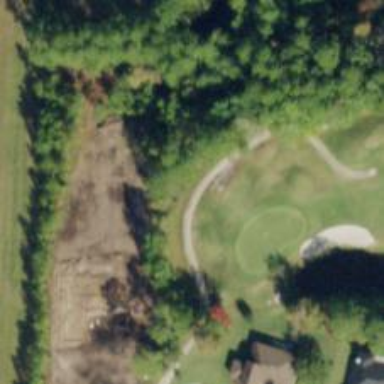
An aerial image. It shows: Path for golf carts.